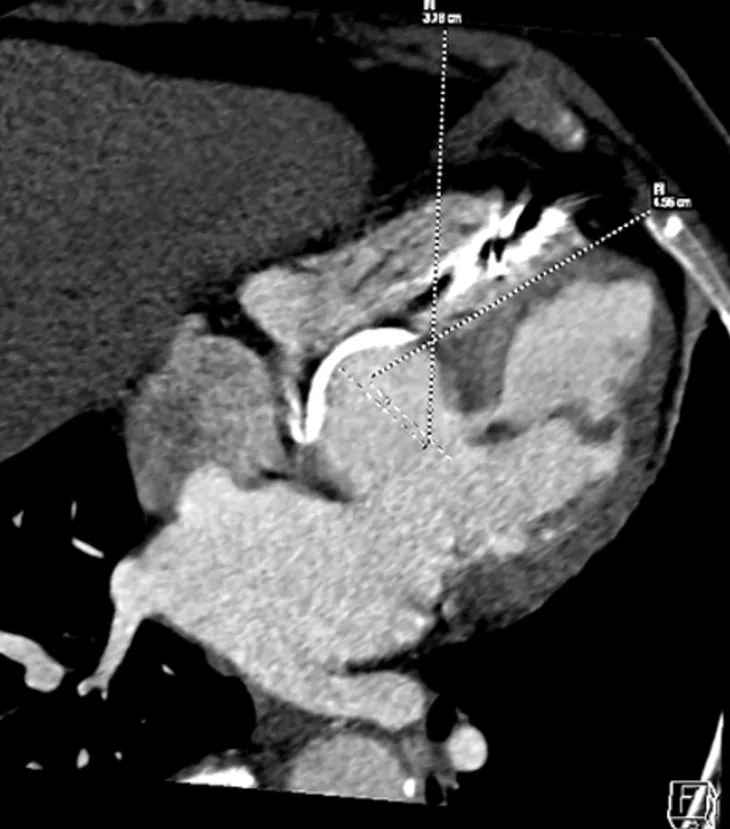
cardiac CT scan showing a heavily calcified aneurysm.
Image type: radiology (ct)